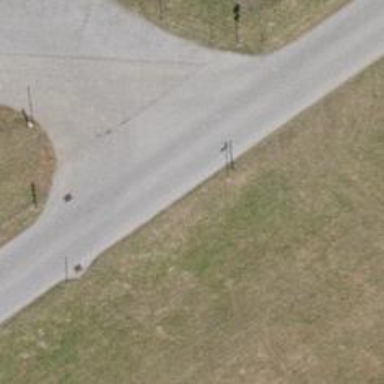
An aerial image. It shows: Unclassified road.